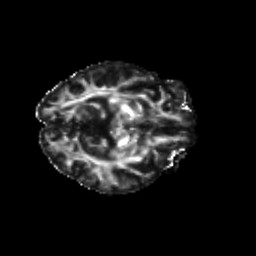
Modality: FA
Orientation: axial
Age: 53
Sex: female
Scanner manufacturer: siemens
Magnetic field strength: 3 T
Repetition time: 8.6 s
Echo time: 0.095 s